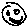
Label: smiley face